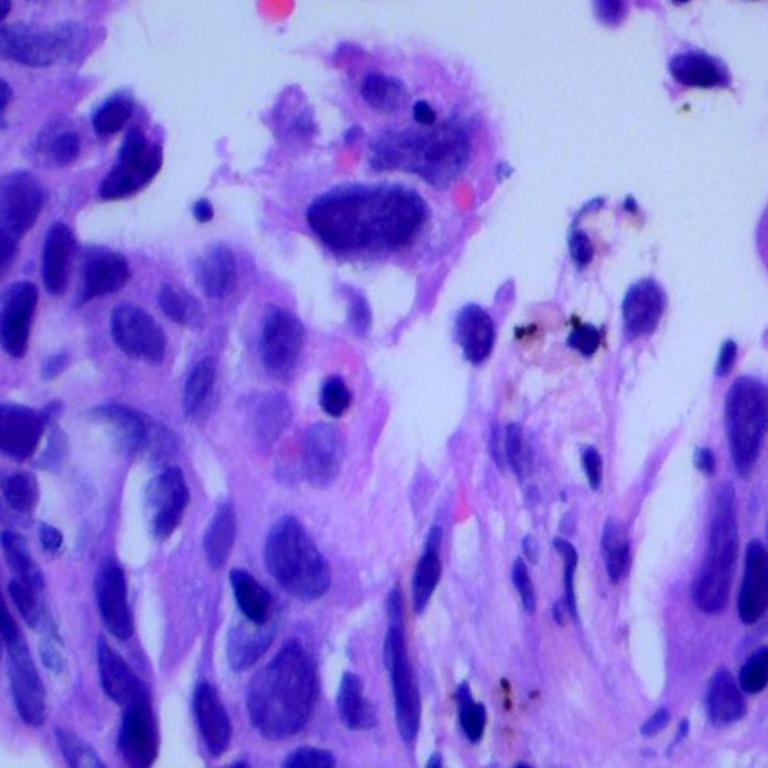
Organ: lung
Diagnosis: adenocarcinomas